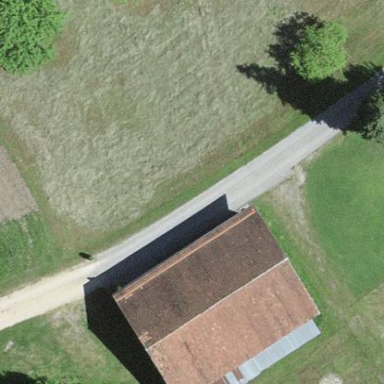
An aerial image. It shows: Barn.